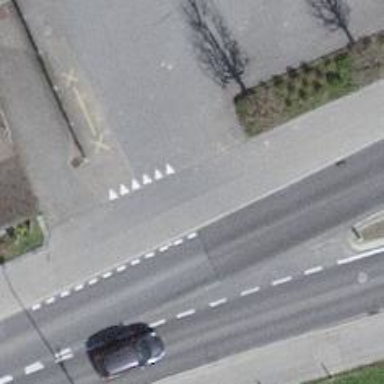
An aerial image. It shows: Unmarked crossing on the road.